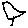
Label: bird